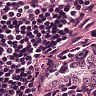
Metastatic tissue present: yes